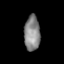
Tissue: lung
Cell type: Epithelial cells
Senescence score: 0.2286
Nuclear area (px): 542
Mean DAPI intensity: 135.107